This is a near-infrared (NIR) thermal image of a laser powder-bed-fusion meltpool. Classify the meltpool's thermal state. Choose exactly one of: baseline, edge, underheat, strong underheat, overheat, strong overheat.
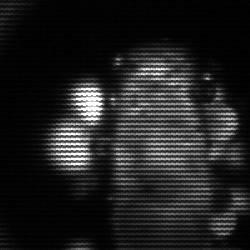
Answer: strong underheat